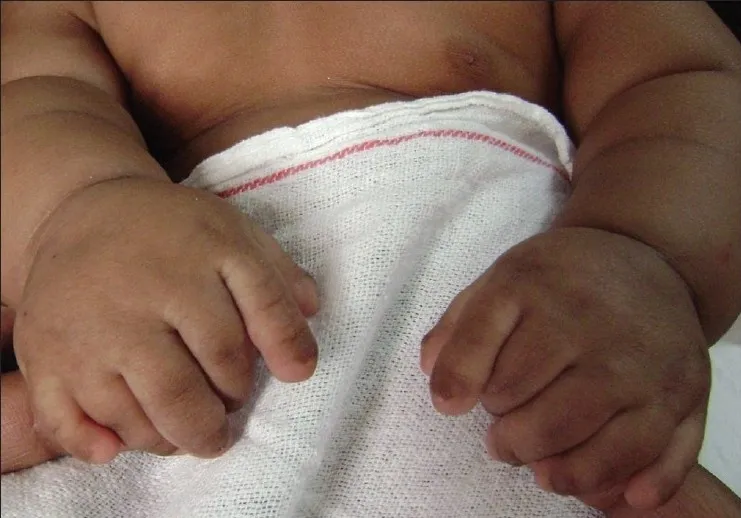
Clinical photograph showing postaxial polydactyly of both hands.
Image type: medical_photograph (other_medical_photograph)